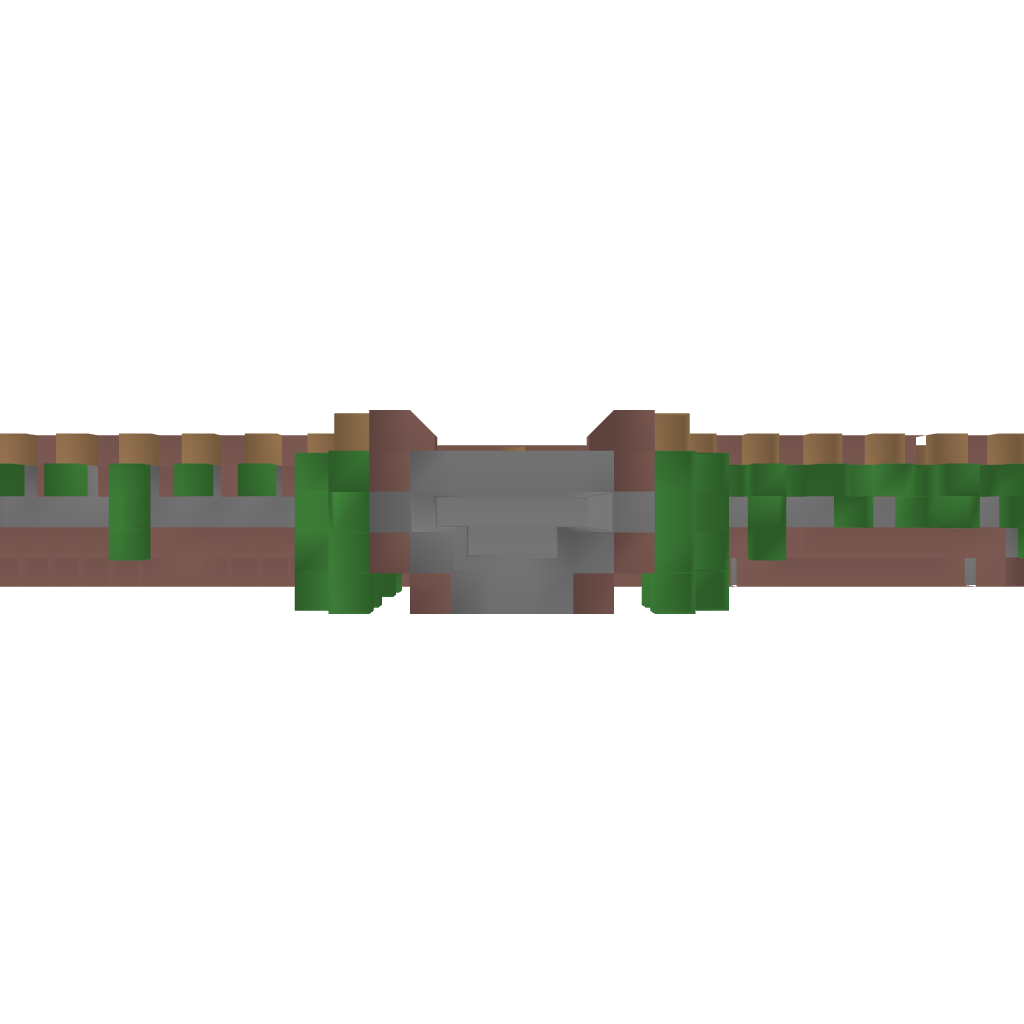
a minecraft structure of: Ancient Skyway Modified(T-Junction) bad low quality